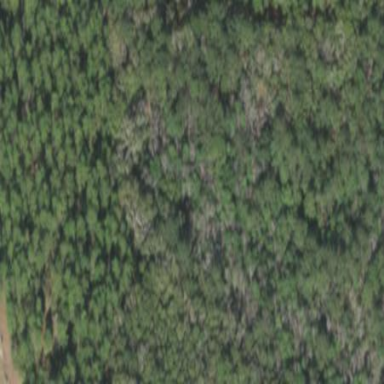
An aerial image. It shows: Forest dominated by needle-leaved trees.